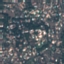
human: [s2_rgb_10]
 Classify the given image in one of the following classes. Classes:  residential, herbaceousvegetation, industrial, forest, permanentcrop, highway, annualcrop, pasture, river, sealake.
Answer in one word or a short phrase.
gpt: Residential